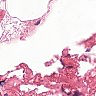
Metastatic tissue present: no